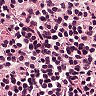
Metastatic tissue present: no